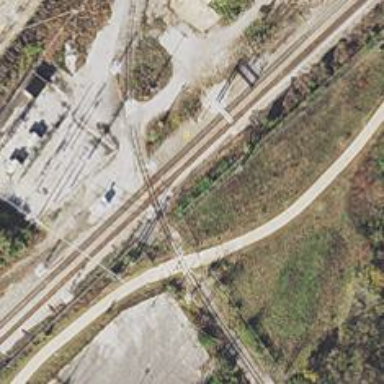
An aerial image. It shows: Railway crossing.